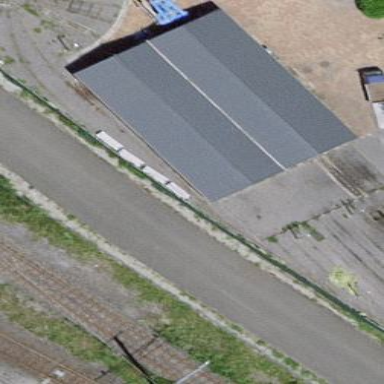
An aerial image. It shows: Railway turntable with surrounding wall.